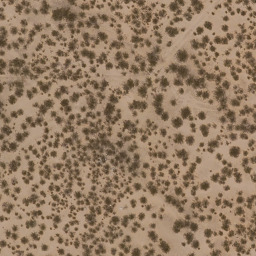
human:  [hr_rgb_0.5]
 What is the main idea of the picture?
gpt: chaparral